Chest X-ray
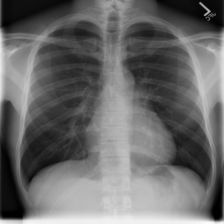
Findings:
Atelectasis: negative
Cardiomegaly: negative
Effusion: negative
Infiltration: negative
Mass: negative
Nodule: negative
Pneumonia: negative
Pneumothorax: negative
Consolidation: negative
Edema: negative
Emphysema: negative
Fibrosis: negative
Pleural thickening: negative
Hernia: negative